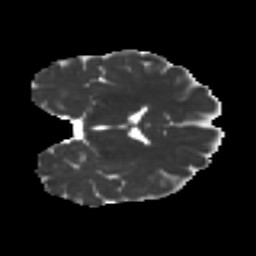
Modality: MD
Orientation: coronal
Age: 43
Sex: female
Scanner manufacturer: ge
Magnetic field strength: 3 T
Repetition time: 7.8 s
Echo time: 0.0606 s